Field crop: tomato
Growth stage: 1
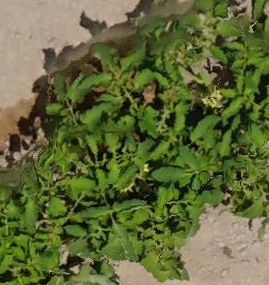
Species: tomato